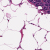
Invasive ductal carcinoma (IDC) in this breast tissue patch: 0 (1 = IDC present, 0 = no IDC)